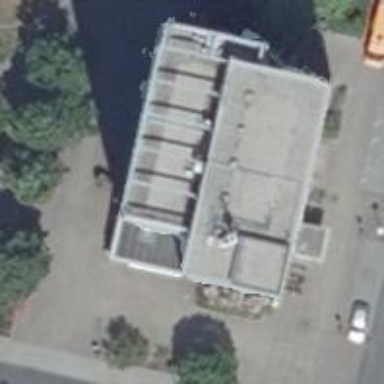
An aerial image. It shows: Building with flat white roof.